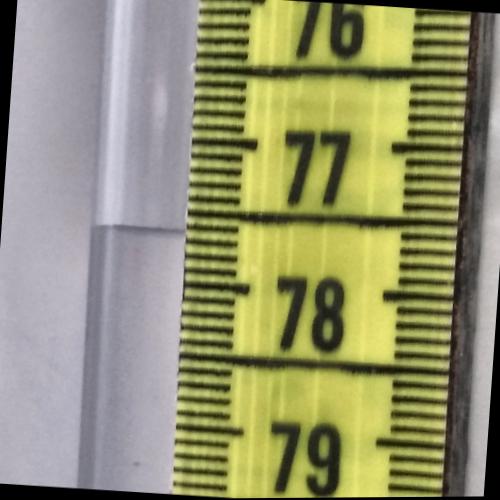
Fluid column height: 77.6 cm